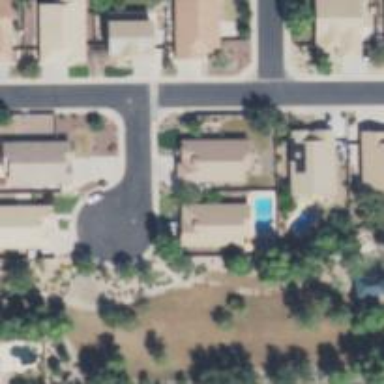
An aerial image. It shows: Residential road with asphalt surface.